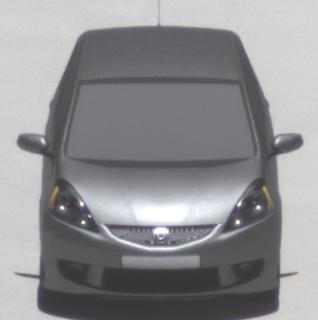
Make: Honda
Model: Jazz 1.2
Detailed model: Jazz (III) (11/08 - 04/11)
Model produced from: 2008/11
Model produced until: 2010/10
Doors: 5
Color: gray
Road condition: dry road
Daytime: midday
Contrast: high contrast